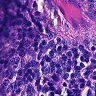
Metastatic tissue present: no